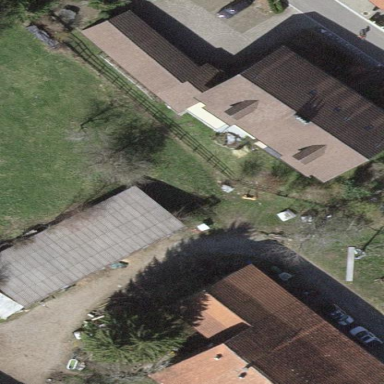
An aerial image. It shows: Garage building.